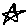
Label: star